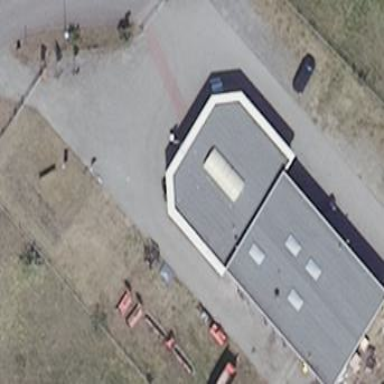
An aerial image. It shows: Commercial building.